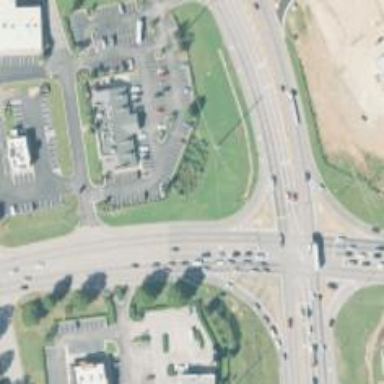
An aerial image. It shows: Trunk link highway.